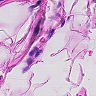
Metastatic tissue present: no